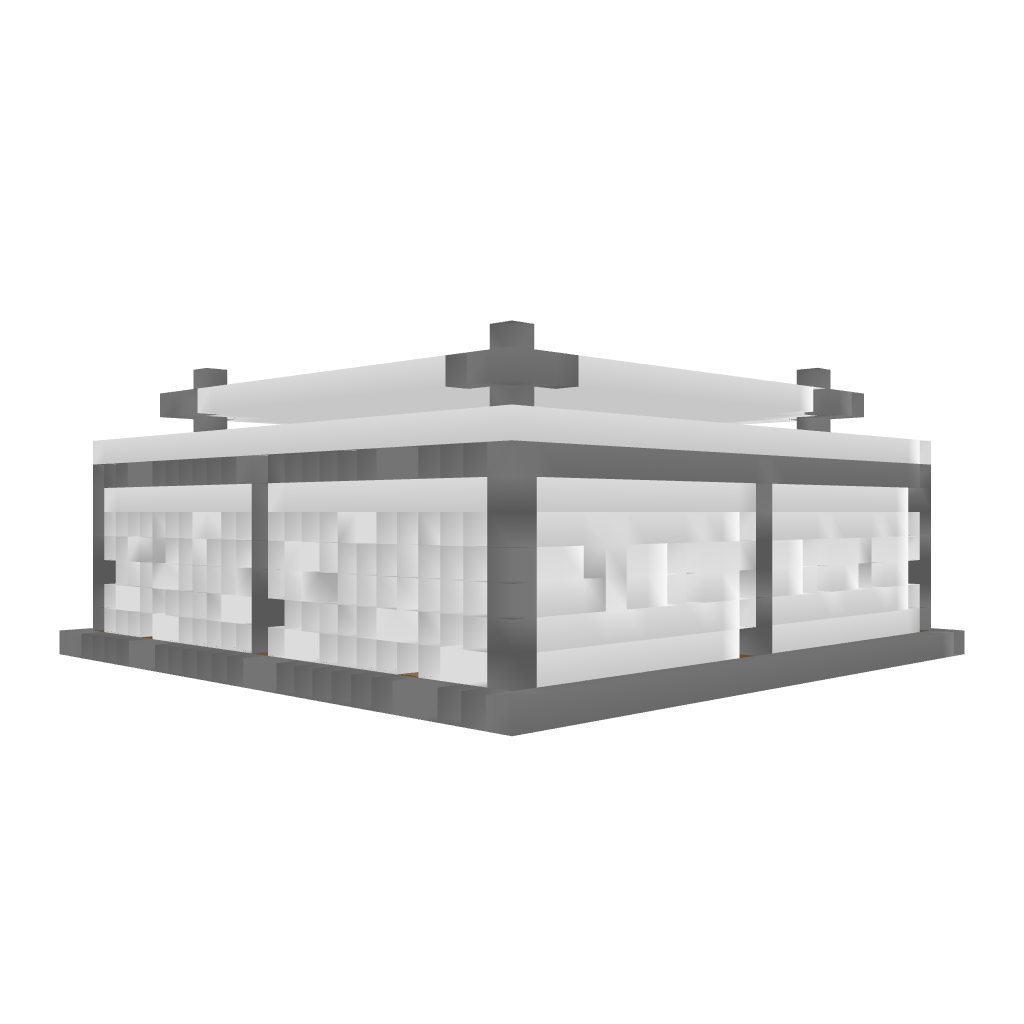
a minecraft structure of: Modern House lot of glass and some stone 12 blocks high